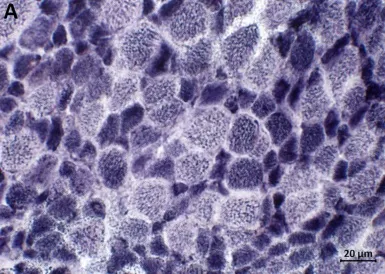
Muscle biopsy taken at the age of 7 months. (A) Darkly stained type 1 fibers are predominantly smaller in size than lightly stained type 2 fibers (NADH-TR staining).
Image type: pathology (immunostaining)